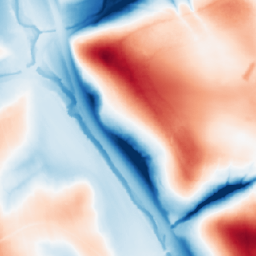
Category: multiscale
Decomposition family: dog_multiscale
Decomposition parameters: sigma_ratio: 2
n_scales: 6
base_sigma: 0.5
Upsampling method: nearest
Upsampling parameters: scale: 4
Upsampling scale: 4